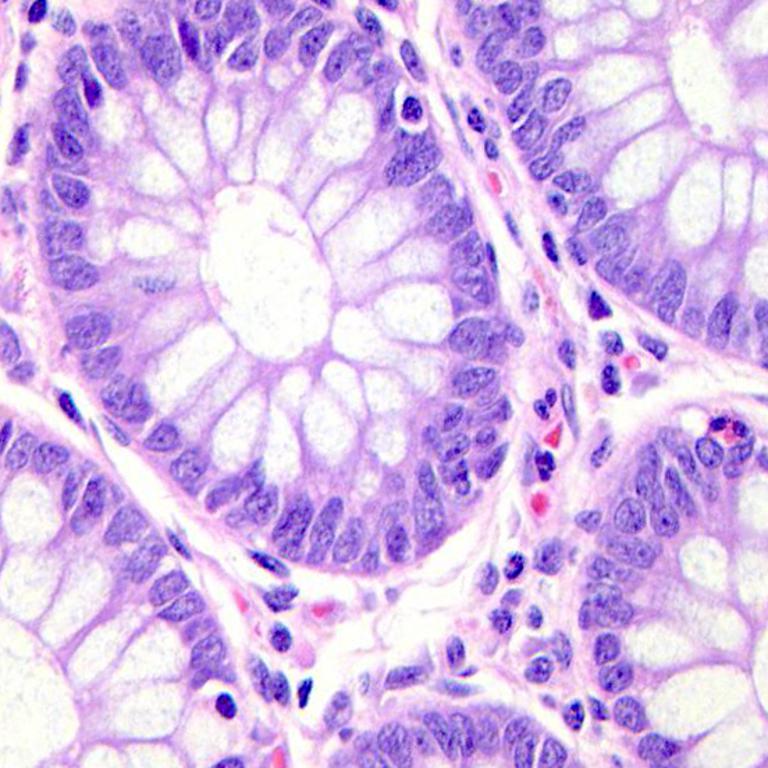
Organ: colon
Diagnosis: benign